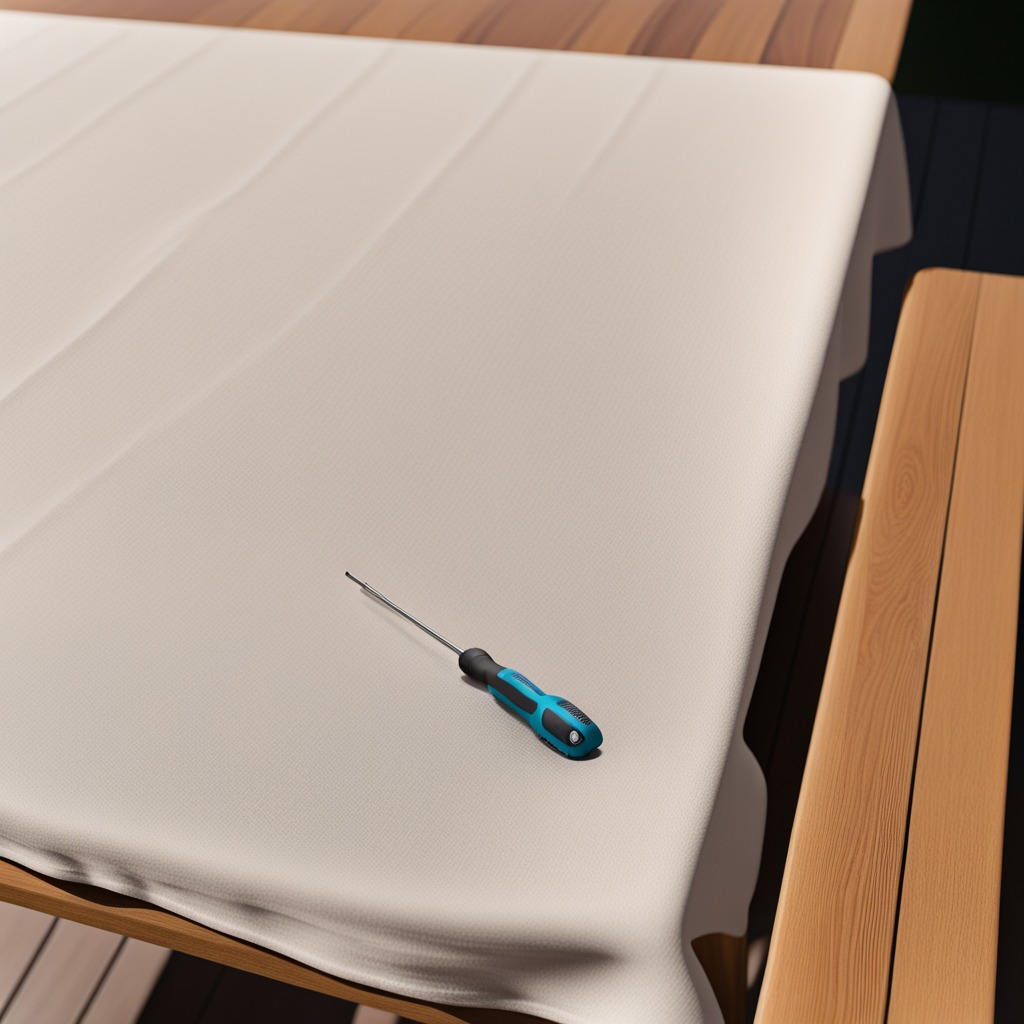
A screwdriver lies on the wooden table.